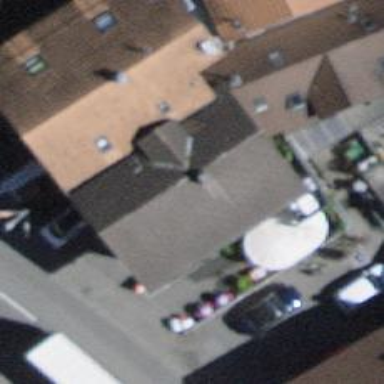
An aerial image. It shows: Restaurant.